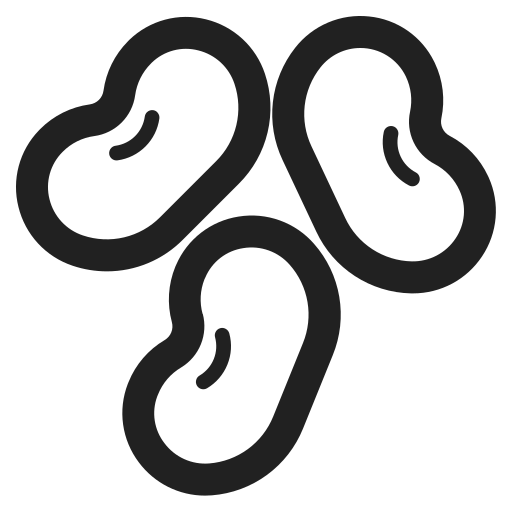
beans high contrast